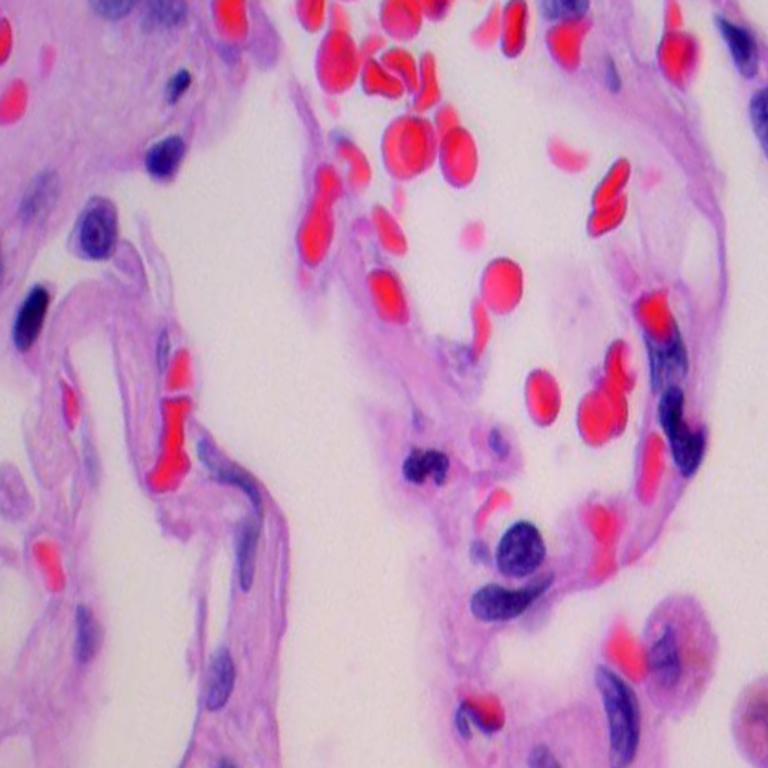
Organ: lung
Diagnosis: benign